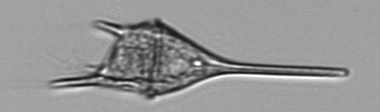
Label: Tripos_lineatus